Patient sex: M
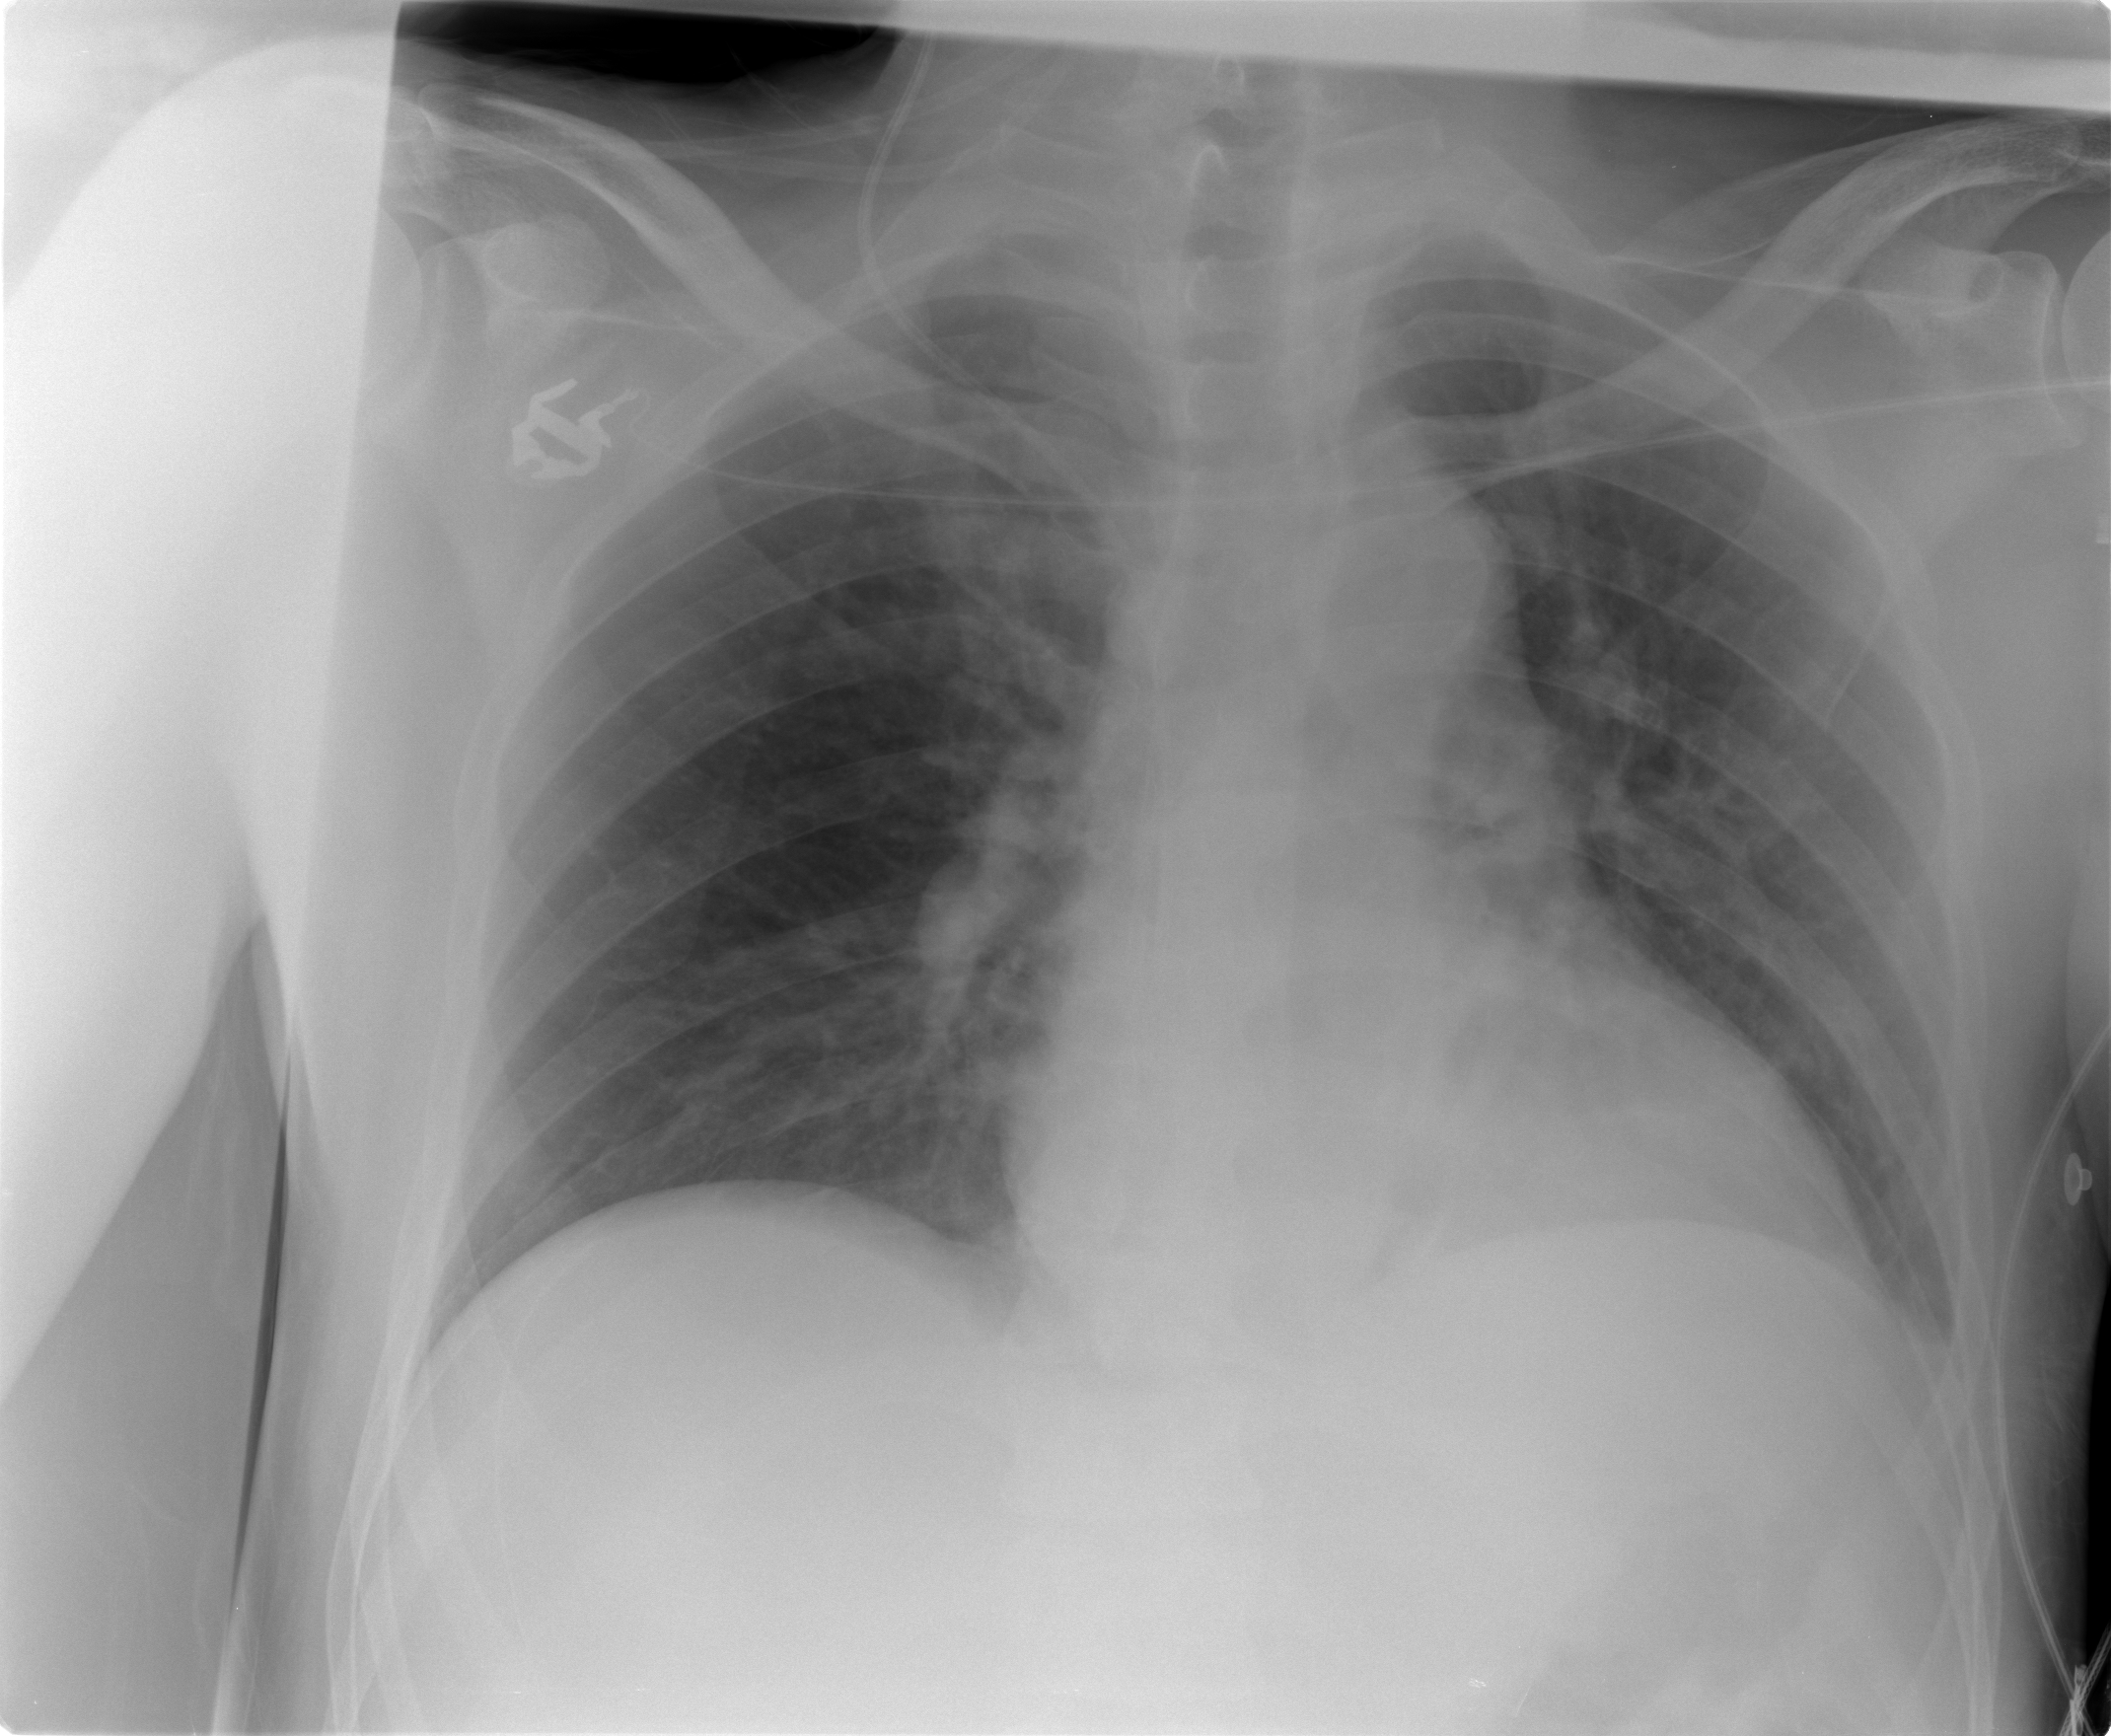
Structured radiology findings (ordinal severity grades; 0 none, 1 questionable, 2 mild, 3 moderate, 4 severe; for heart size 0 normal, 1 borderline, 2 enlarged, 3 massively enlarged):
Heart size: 2
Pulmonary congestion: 2
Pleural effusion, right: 0
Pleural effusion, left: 0
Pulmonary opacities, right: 0
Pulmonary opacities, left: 0
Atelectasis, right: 0
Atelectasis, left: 0